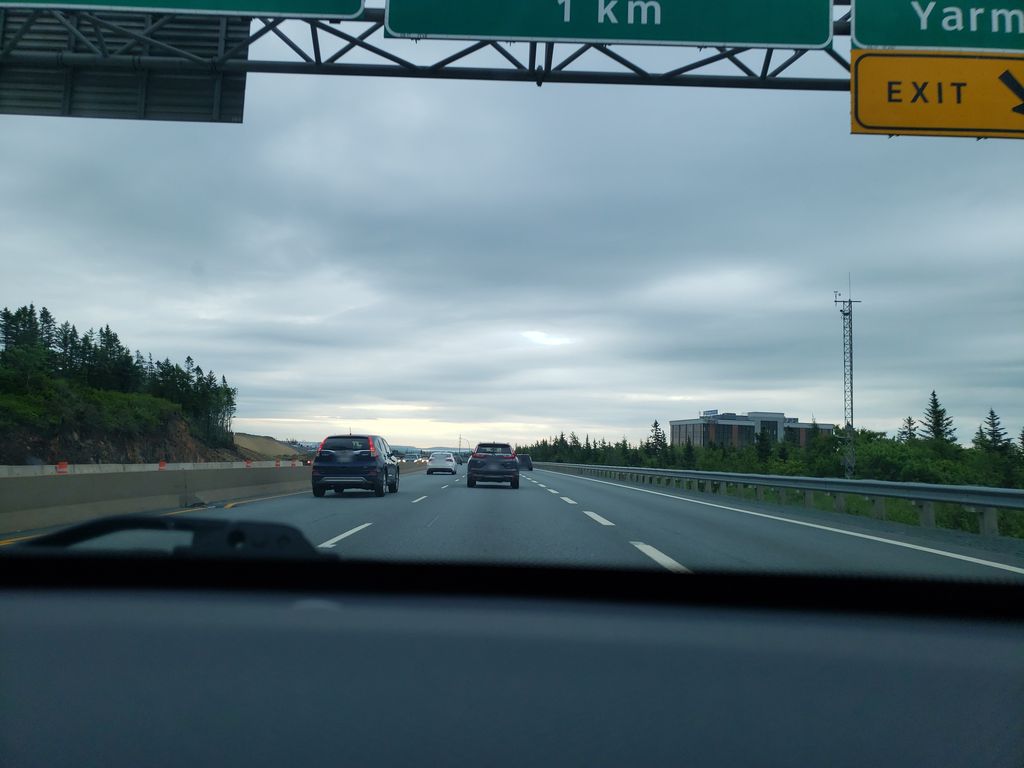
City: halifax